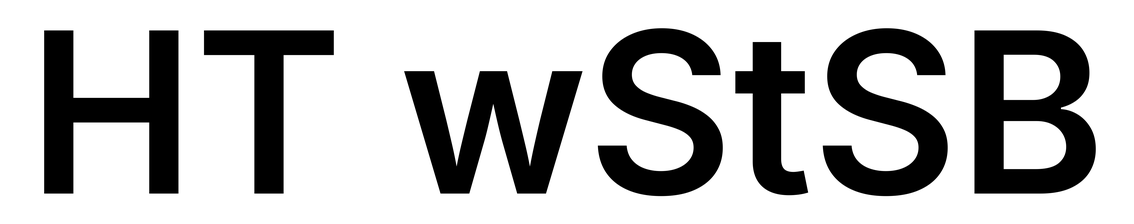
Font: Inter_SemiBold